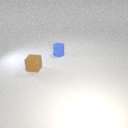
small brown rubber cube in front of small blue rubber cylinder